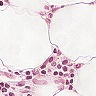
Metastatic tissue present: no